Question: I have following code
'''
NSString * myStr = [[NSString alloc] initWithFormat:@""];
'''
But in Xcode I have red exclamation with "Expected expression".
I have solved problem with:
'''
[NSString stringWithFormat:@"Number is not from 1 to 6. randomNumber is %d", randomNumber]
'''
But I want to know what is the problem.
Image
<URL>
Thanks
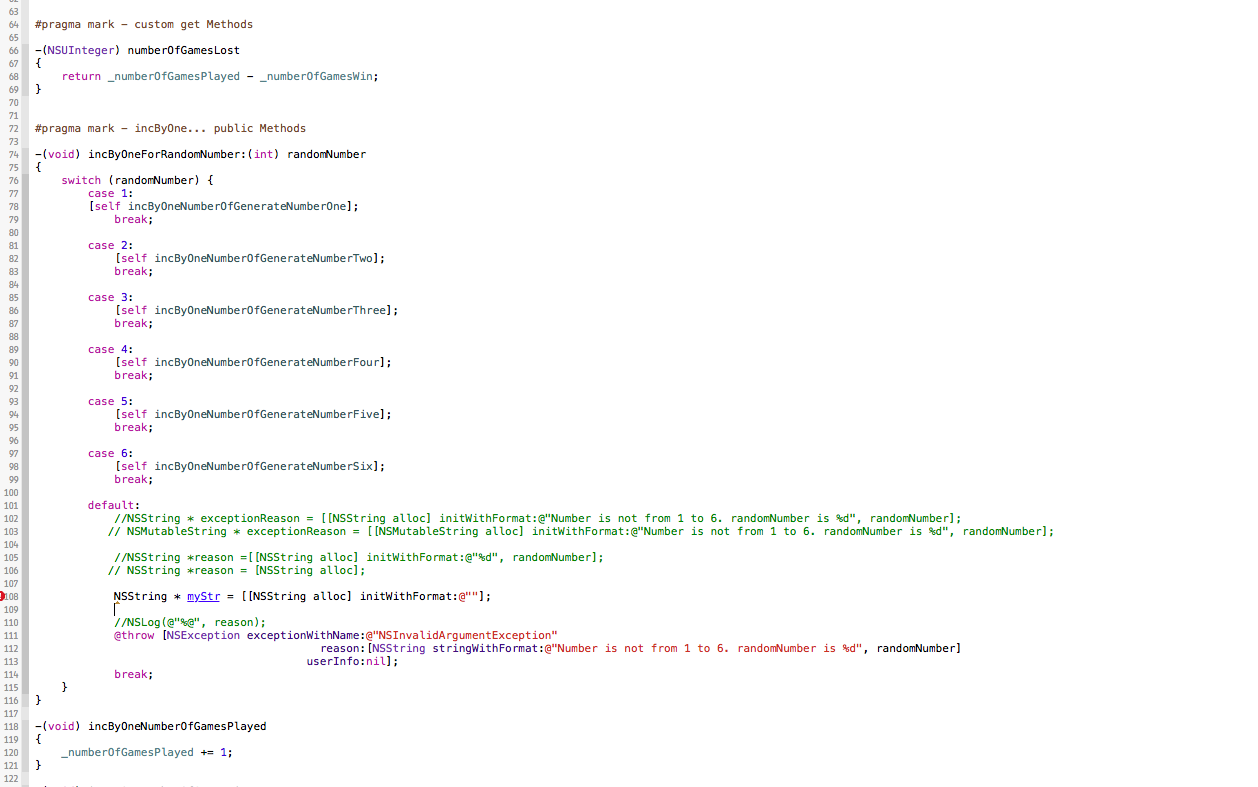
Answer: In according to the Objective-C rules, if you declare an object inside a 'case' of a 'switch' you have to surround all the case body with brackets '{}'.
'''
switch(randomNumber){
case 1:{
break;
}
default:{
NSString * myStr = [[NSString alloc] initWithFormat:@""];
break;
}
}
'''